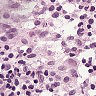
Metastatic tissue present: no